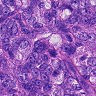
Metastatic tissue present: yes